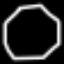
Label: octagon